Question: I am presenting photo album and camera from a UIButton from a UIPopOverController. Both works fine when I present it in 'iPad1' running on 'iOS 5.1'.
When I do the same thing in 'iPad2' running on 'iOS 6.0', the camera works fine but the photo album crashes as in the below image. Also note than the app is a landscape app.

The code Im using is
'''
//imgPicker.contentSizeForViewInPopover = CGSizeMake(320, 500);
self.popOver = [[UIPopoverController alloc] initWithContentViewController:picker];
popOver.delegate = self;
[self.popOver presentPopoverFromRect:importFromPhotosBtn.frame
inView:importFromPhotosBtn
permittedArrowDirections:UIPopoverArrowDirectionAny
animated:YES];
'''
Please someone point me out what went wrong. Im struck up with this for more than half a day. Any timely help is much more appreciated.
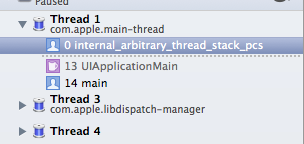
Answer: Thanks for @Midhum MP's clue, the problem actually was the frame from which I presented the popOver.
The 'popOver' size is '320 x 500' but I was presenting it from the rect containing (221, 360) as the origin, So the size messed up (500 + 360 which is greater than the iPad ht in landscape(768)).
But not sure why it runs in iPad1(iOS 5.1) and not in iPad2 (iOS 6)!
So, I just changed the presenting rect (such that it won't've such mess-ups) which works fine now. It fixed the issue.